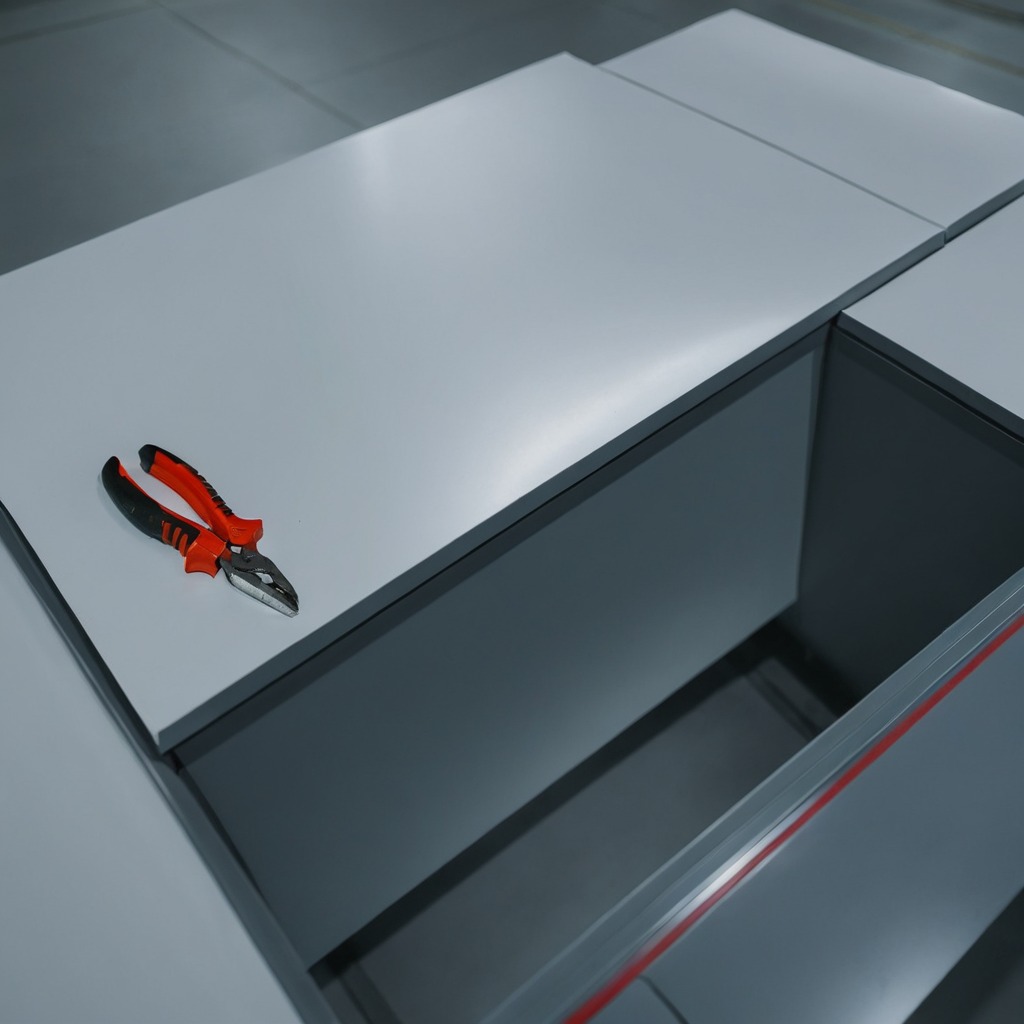
A plier lies on a toolbox surface in an airplane hangar workshop.